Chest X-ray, PA view. Patient: 56 years old, sex M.
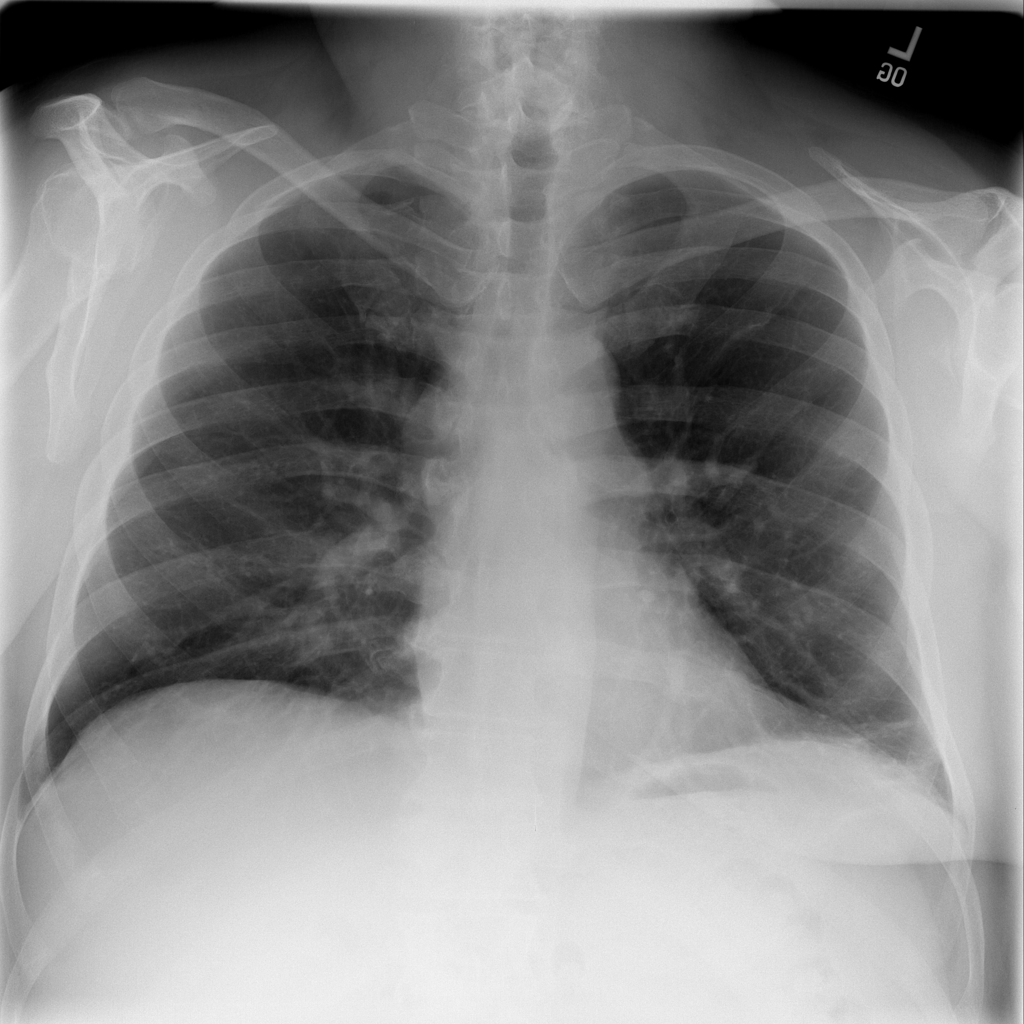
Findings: Atelectasis